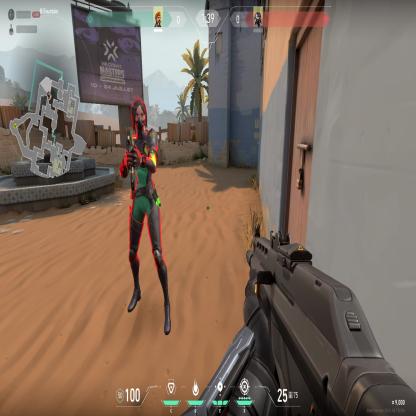
Label: enemy